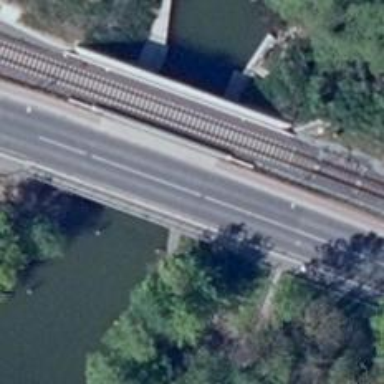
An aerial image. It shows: Secondary road bridge with separate asphalt cycleway and sidewalk.